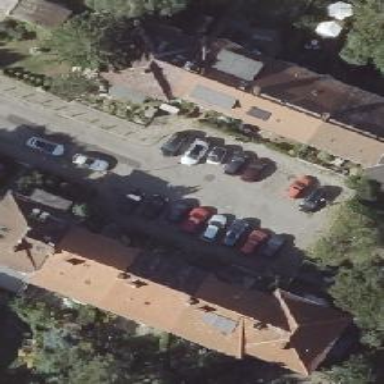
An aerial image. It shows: Residential road with separate sidewalk.